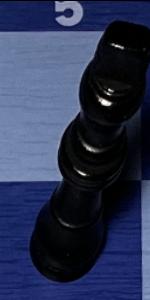
Label: King_Black